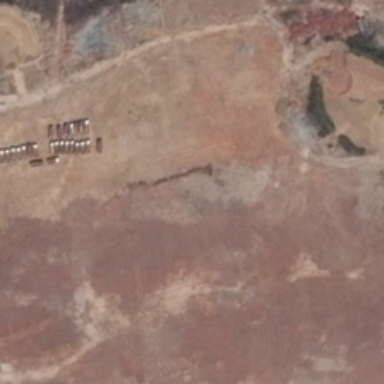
A lot of weeds are grown on the bareland .